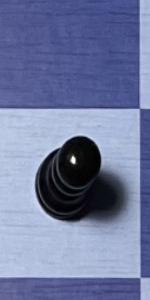
Label: Empty